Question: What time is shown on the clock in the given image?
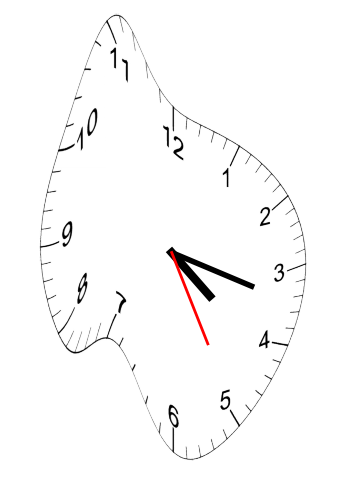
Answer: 04:17:25